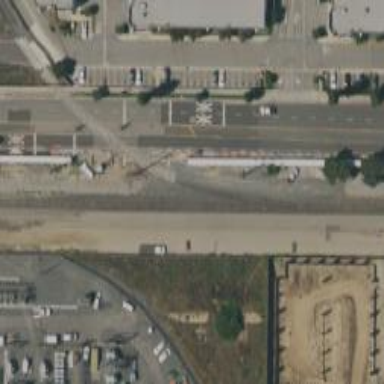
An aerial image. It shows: Rail spur service.